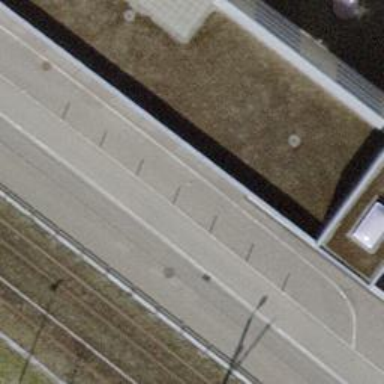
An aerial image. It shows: Bollard barrier.